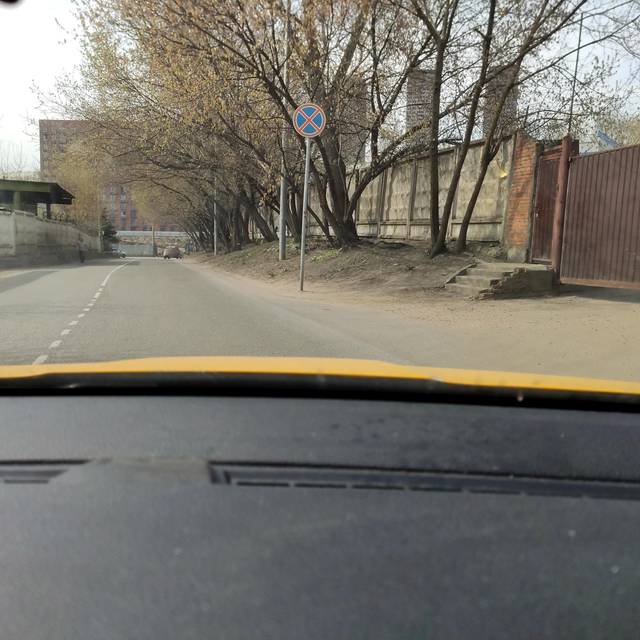
Region: Russia
Coordinates: 55.806, 37.6